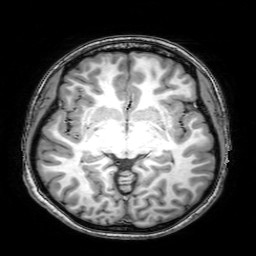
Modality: T1w
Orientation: axial
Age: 20
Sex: female
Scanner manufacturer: philips
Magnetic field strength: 3 T
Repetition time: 8.181 s
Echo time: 3.744 s